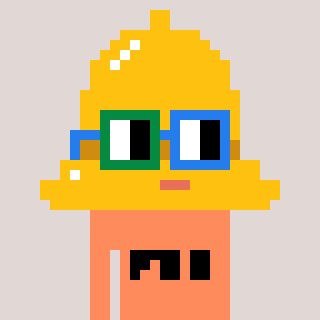
a pixel art character with square green and blue glasses, a bell-shaped head and a peachy-colored body on a warm background